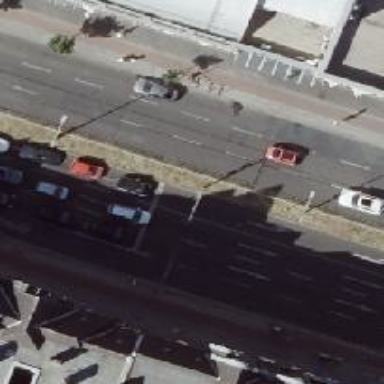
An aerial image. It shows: Road with traffic signals.